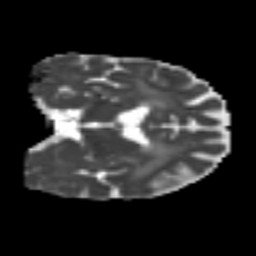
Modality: MD
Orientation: coronal
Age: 56
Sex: male
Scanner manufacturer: siemens
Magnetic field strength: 3 T
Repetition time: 4.987 s
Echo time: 0.0792 s